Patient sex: M
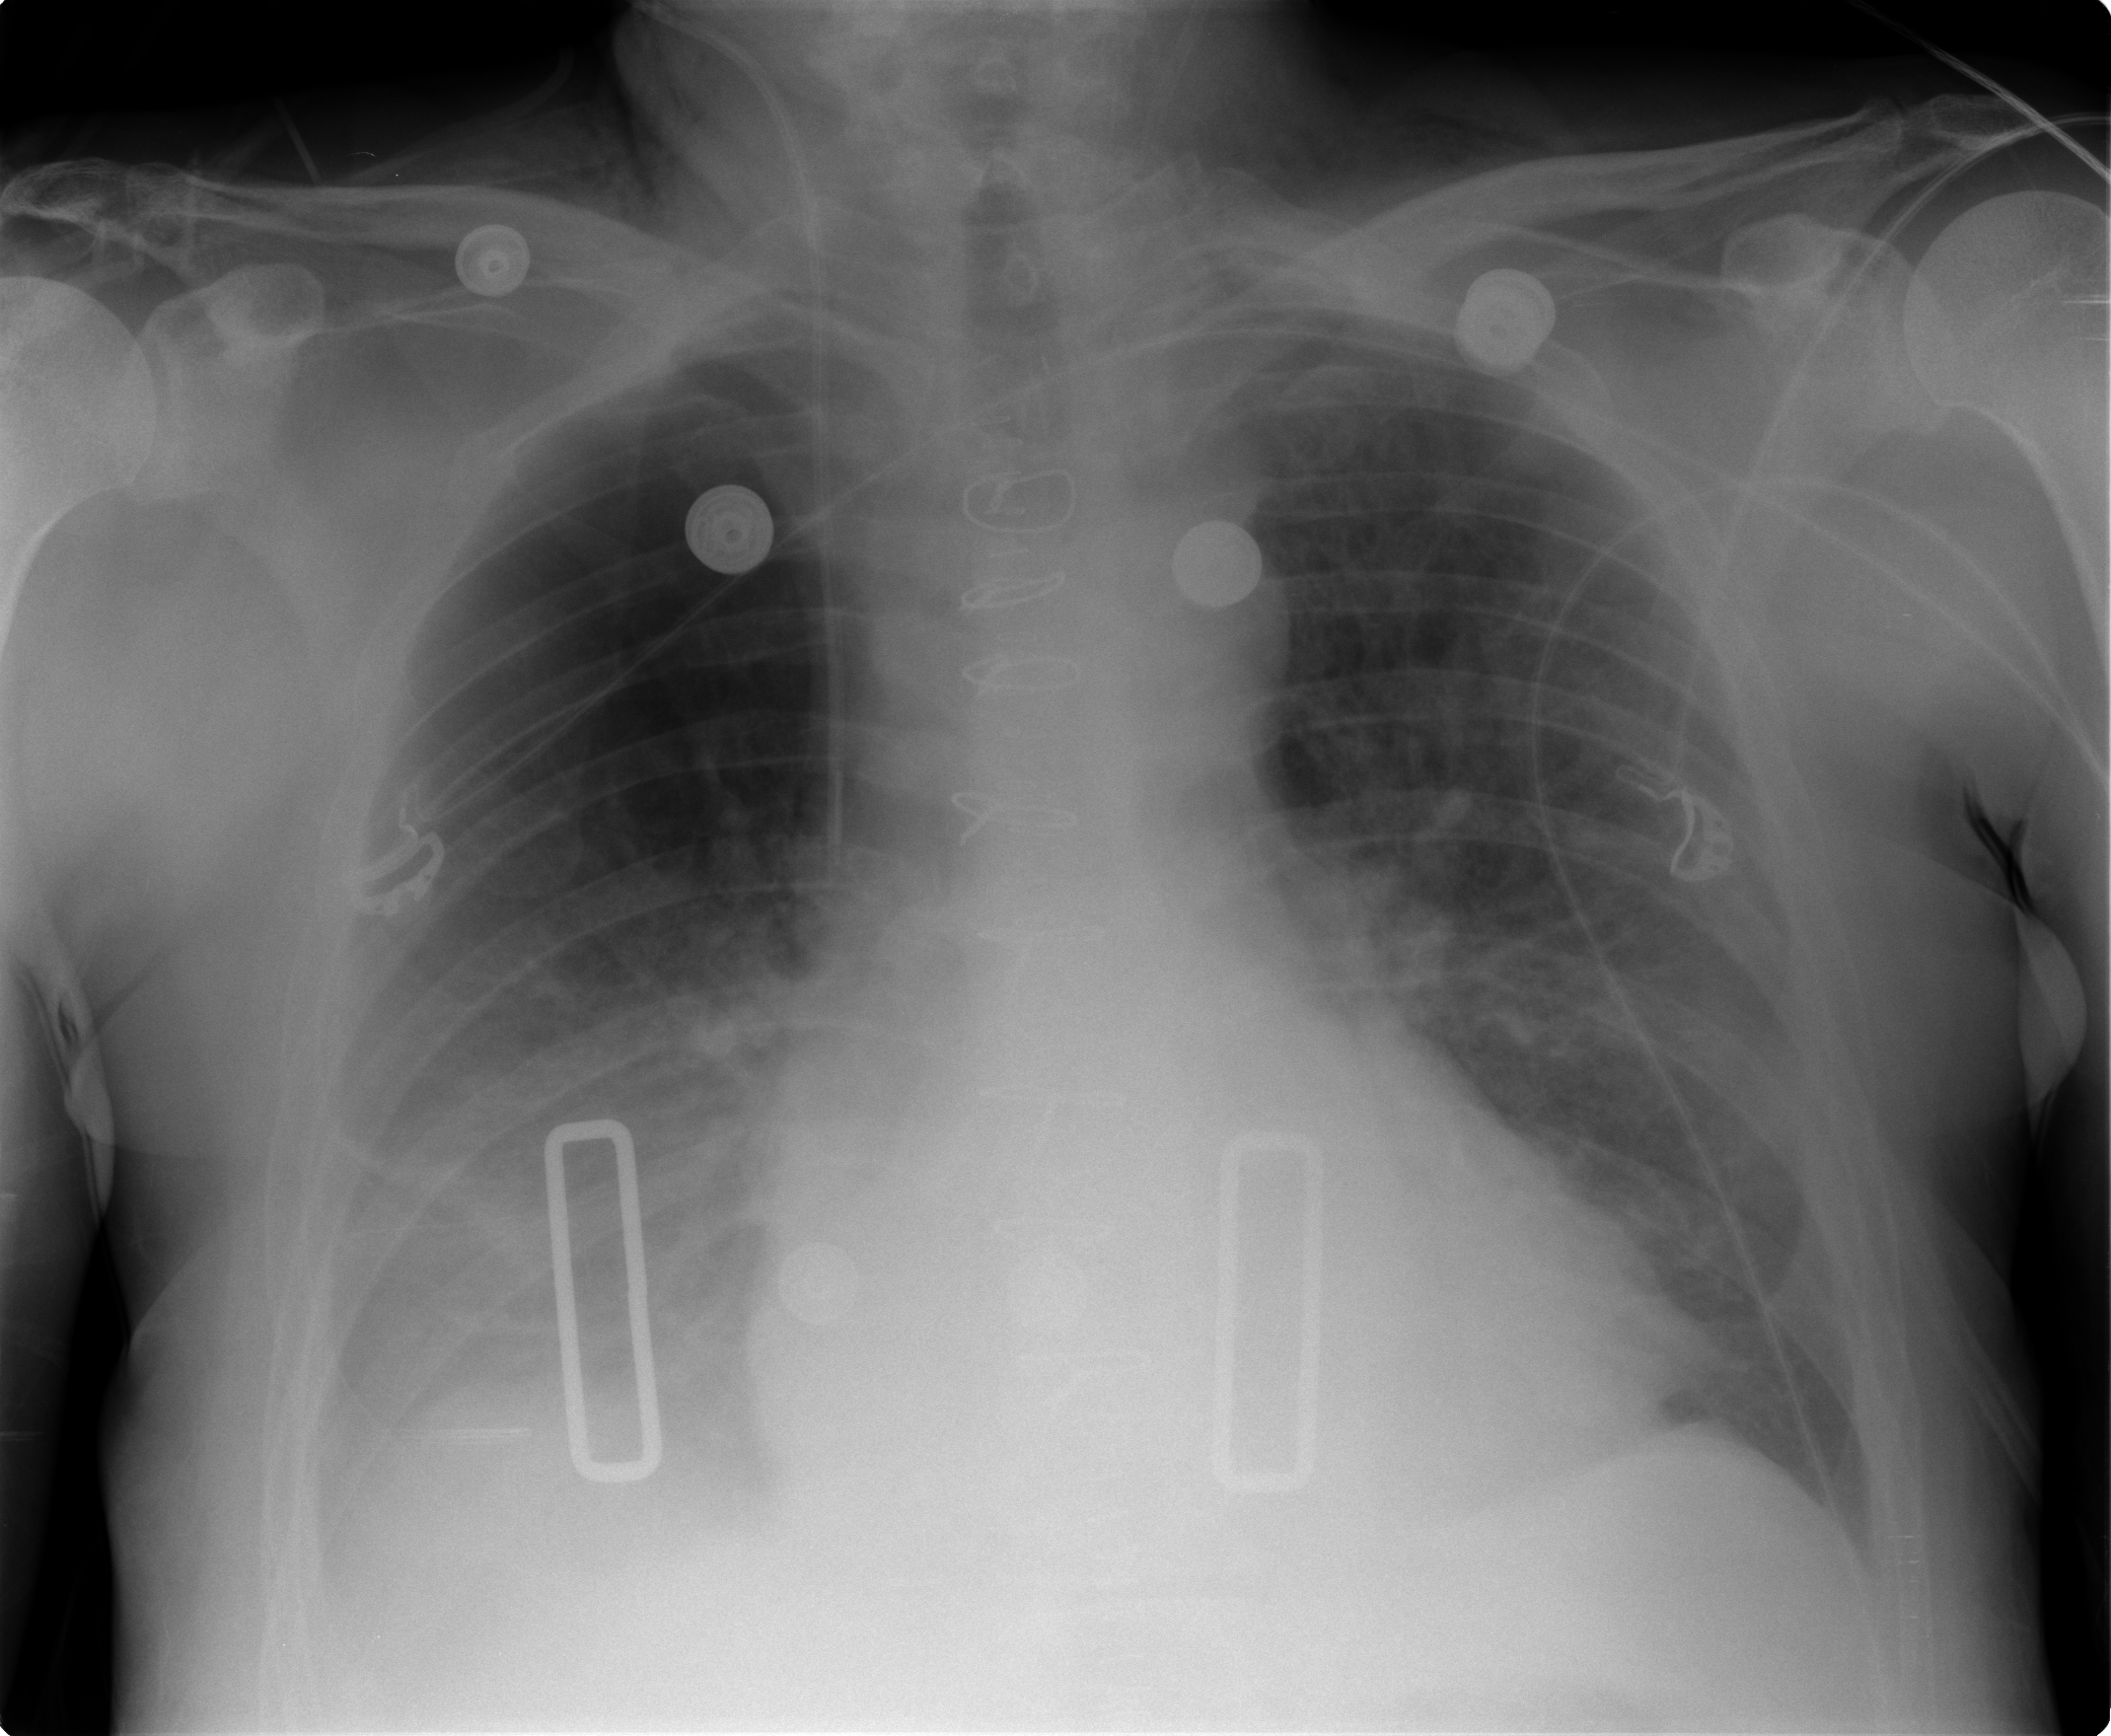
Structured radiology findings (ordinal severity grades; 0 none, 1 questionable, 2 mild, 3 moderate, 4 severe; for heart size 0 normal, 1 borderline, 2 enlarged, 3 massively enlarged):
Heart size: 2
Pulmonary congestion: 2
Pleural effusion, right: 2
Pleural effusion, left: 0
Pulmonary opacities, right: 0
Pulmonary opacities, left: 2
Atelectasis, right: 3
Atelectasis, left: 2